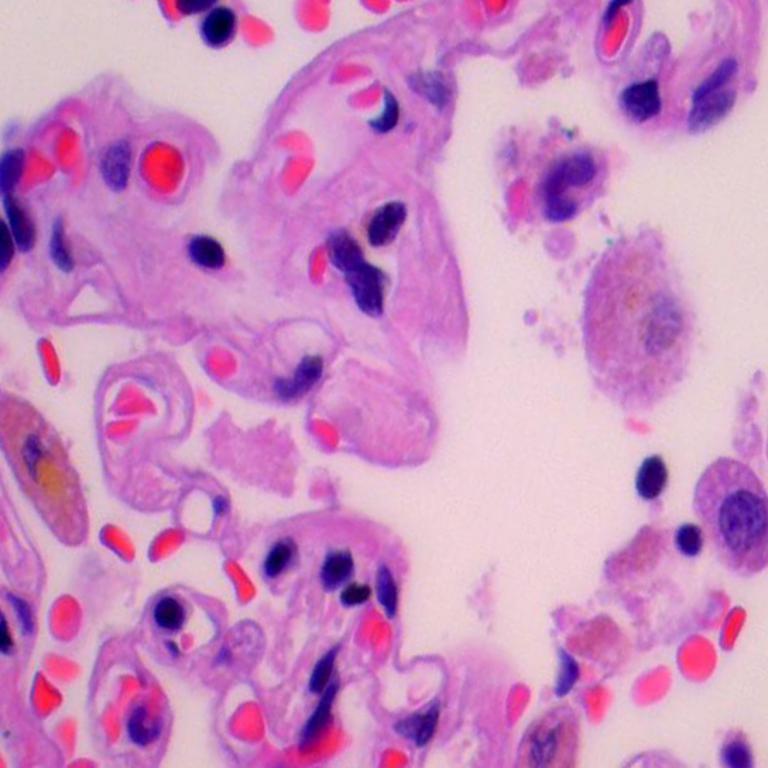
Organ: lung
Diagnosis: benign